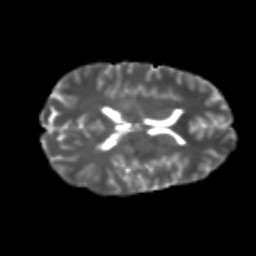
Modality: T2w
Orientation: axial
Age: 24
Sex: male
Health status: healthy
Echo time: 0.074 s